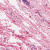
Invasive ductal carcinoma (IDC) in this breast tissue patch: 0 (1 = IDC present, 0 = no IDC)